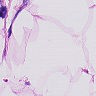
Metastatic tissue present: no